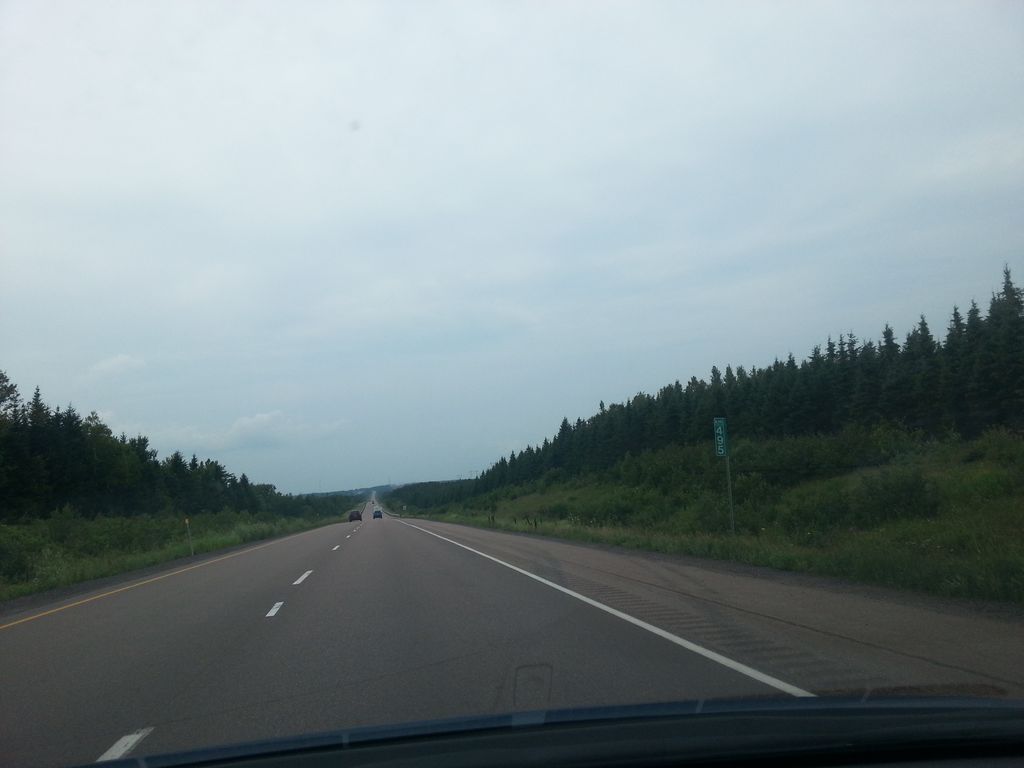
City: charlottetown